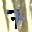
Label: 7